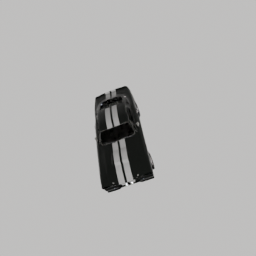
Label: mechanical